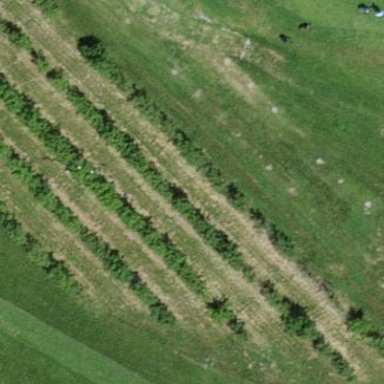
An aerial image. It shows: Orchard.